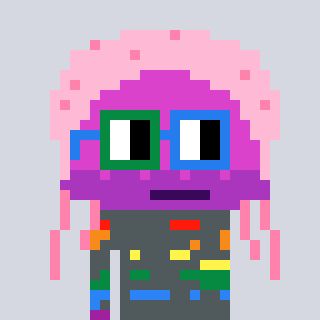
a pixel art character with square green and blue glasses, a jellyfish-shaped head and a grayscale-colored body on a cool background